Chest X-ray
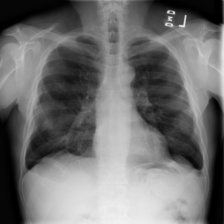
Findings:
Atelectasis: negative
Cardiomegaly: negative
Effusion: negative
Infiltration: negative
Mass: positive
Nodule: negative
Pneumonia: negative
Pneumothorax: negative
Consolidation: negative
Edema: negative
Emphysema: negative
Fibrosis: negative
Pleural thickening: negative
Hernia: negative